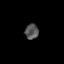
Tissue: lung
Cell type: Myeloid cells
Senescence score: 0.5452
Nuclear area (px): 202
Mean DAPI intensity: 83.53